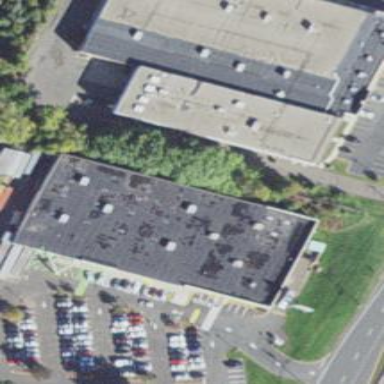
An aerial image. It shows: Part of building.